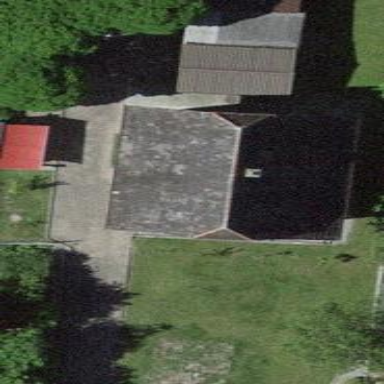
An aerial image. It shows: Half-hipped roof house.